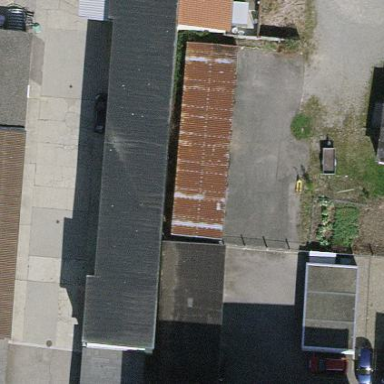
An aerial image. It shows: Group of garages.